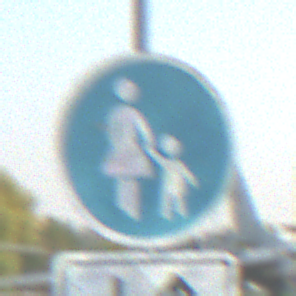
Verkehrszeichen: Gehweg
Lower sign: RichtungsangabeDurchPfeile8
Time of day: MorningAfternoon
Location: Outdoor (Special)
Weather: Clear
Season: NotSpecified
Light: Natural